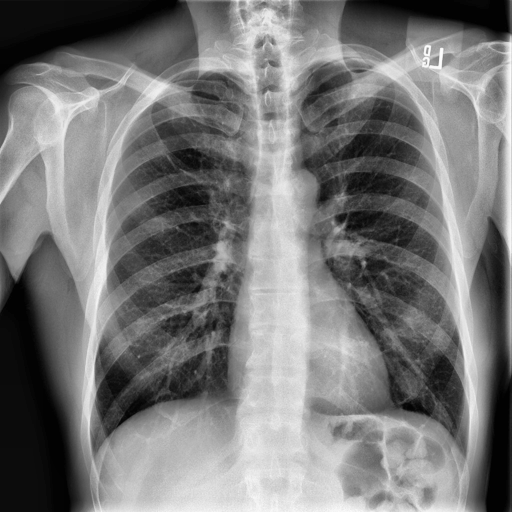
Finding: NORMAL